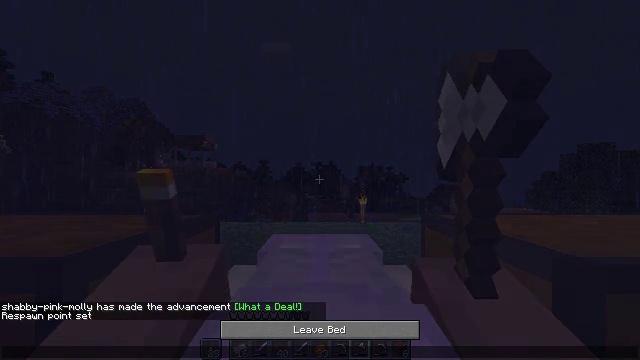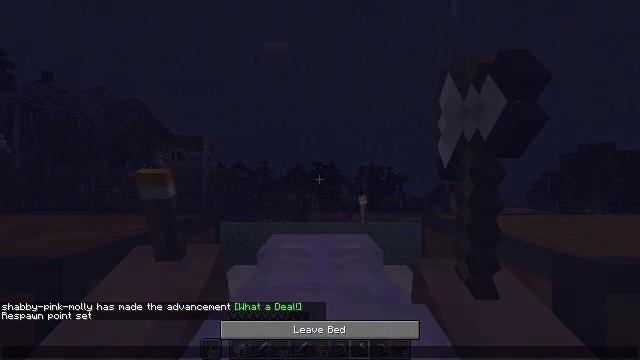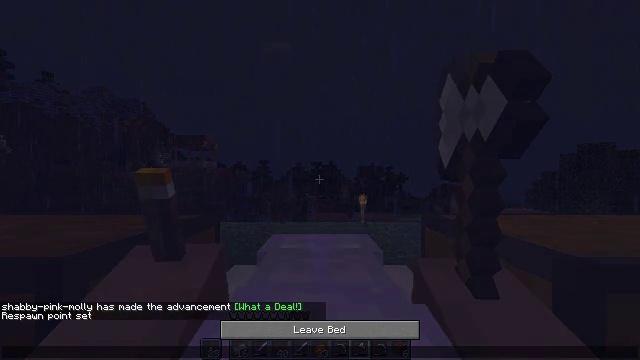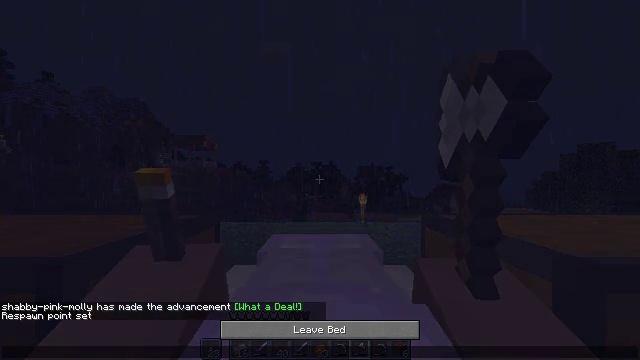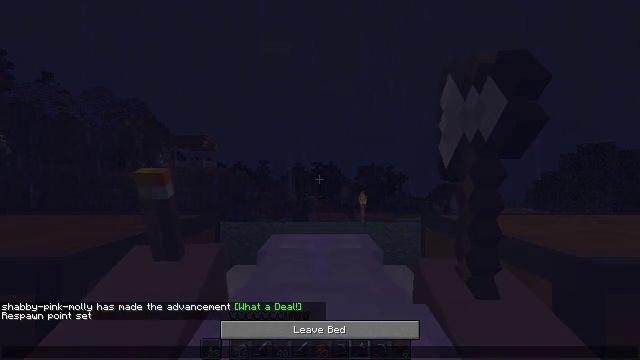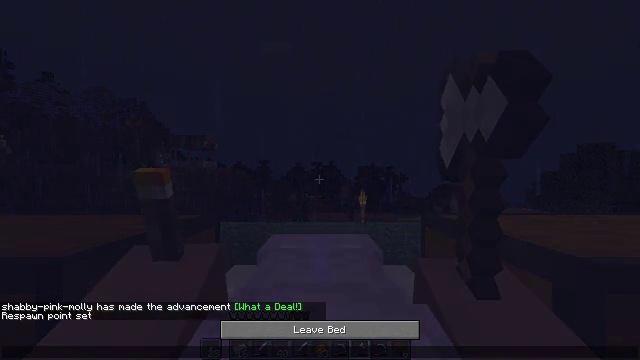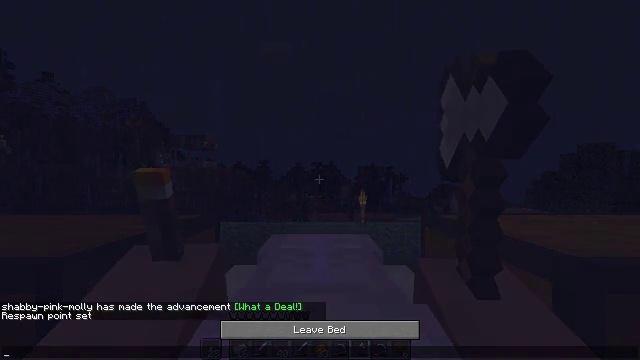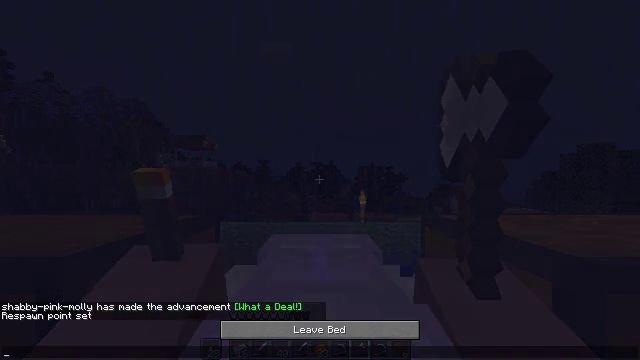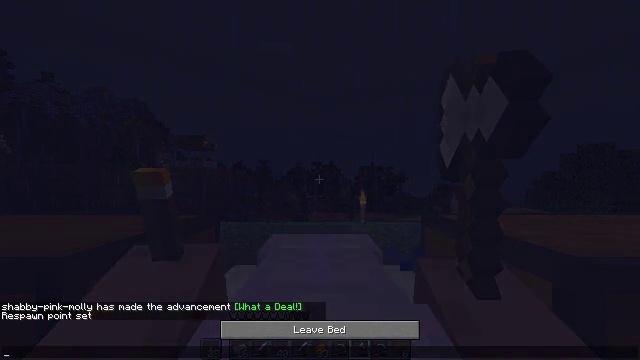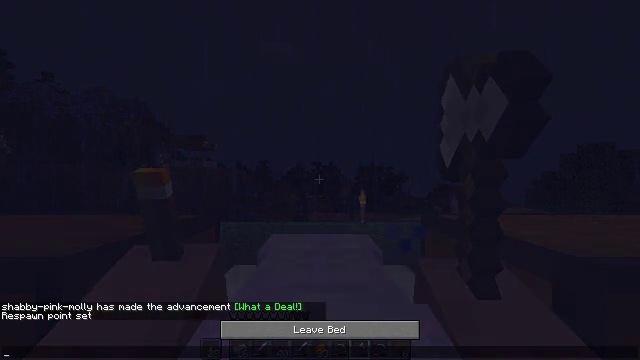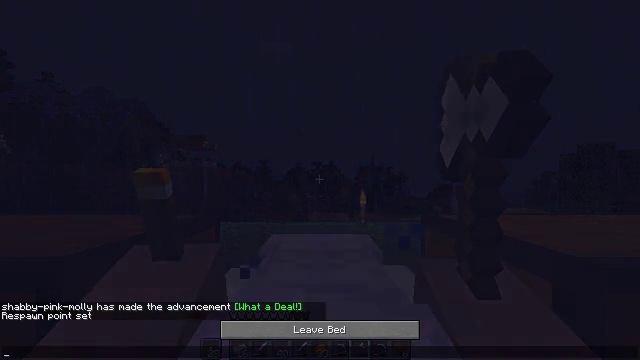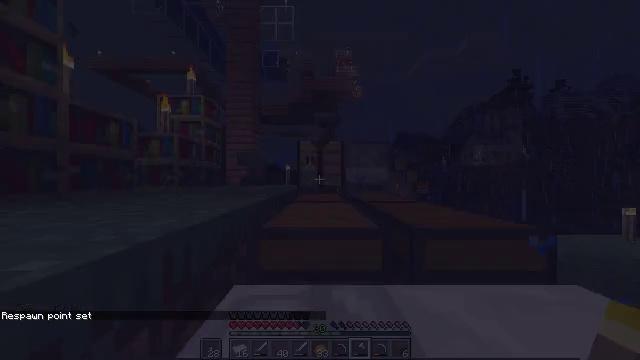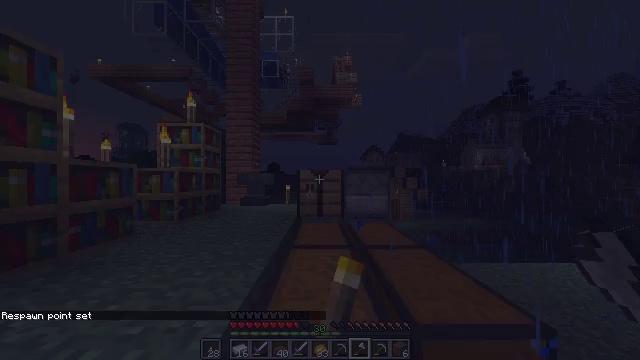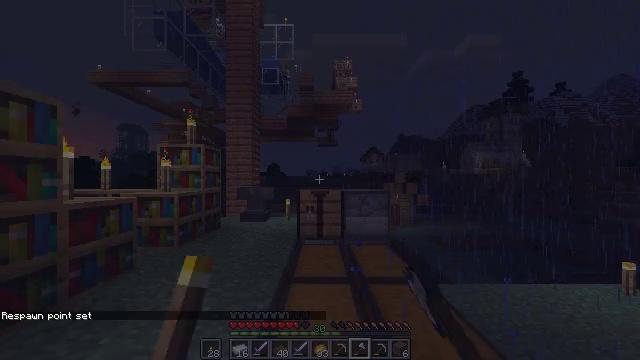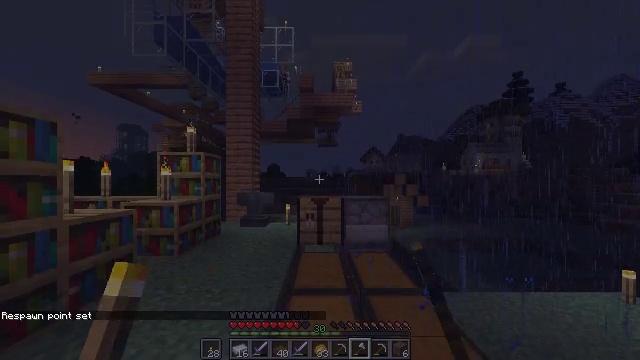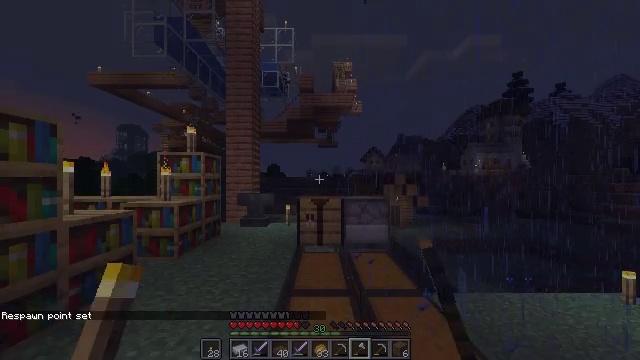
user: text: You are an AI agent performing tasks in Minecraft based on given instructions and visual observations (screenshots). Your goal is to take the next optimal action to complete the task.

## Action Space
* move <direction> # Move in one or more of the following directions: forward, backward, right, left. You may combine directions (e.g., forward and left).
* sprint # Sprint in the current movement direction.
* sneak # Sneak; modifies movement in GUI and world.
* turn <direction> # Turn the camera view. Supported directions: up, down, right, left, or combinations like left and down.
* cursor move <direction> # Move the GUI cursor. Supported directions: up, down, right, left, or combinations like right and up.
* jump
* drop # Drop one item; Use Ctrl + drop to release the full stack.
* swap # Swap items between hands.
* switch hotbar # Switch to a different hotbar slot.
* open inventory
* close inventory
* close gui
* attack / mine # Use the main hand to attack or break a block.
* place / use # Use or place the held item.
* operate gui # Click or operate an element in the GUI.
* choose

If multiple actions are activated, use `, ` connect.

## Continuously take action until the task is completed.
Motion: motion action
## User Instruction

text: Make a grindstone using the crafting table.
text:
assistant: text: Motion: no_op
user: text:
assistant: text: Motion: no_op
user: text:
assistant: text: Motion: no_op
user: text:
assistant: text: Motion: no_op
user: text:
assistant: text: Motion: no_op
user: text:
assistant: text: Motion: no_op
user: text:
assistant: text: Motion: no_op
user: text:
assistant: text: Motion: no_op
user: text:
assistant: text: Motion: no_op
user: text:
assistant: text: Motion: no_op
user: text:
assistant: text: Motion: no_op
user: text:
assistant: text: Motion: close gui
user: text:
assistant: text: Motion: no_op
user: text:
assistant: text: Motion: no_op
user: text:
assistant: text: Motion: no_op
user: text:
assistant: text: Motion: no_op
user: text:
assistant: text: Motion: no_op
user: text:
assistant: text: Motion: no_op
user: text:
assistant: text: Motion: no_op
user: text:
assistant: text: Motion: no_op
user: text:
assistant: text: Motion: no_op
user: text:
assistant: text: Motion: no_op
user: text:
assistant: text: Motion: no_op
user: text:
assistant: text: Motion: no_op
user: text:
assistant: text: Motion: no_op
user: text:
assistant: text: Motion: no_op
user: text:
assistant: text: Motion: no_op
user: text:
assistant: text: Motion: no_op
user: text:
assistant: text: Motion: no_op
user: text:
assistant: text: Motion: no_op